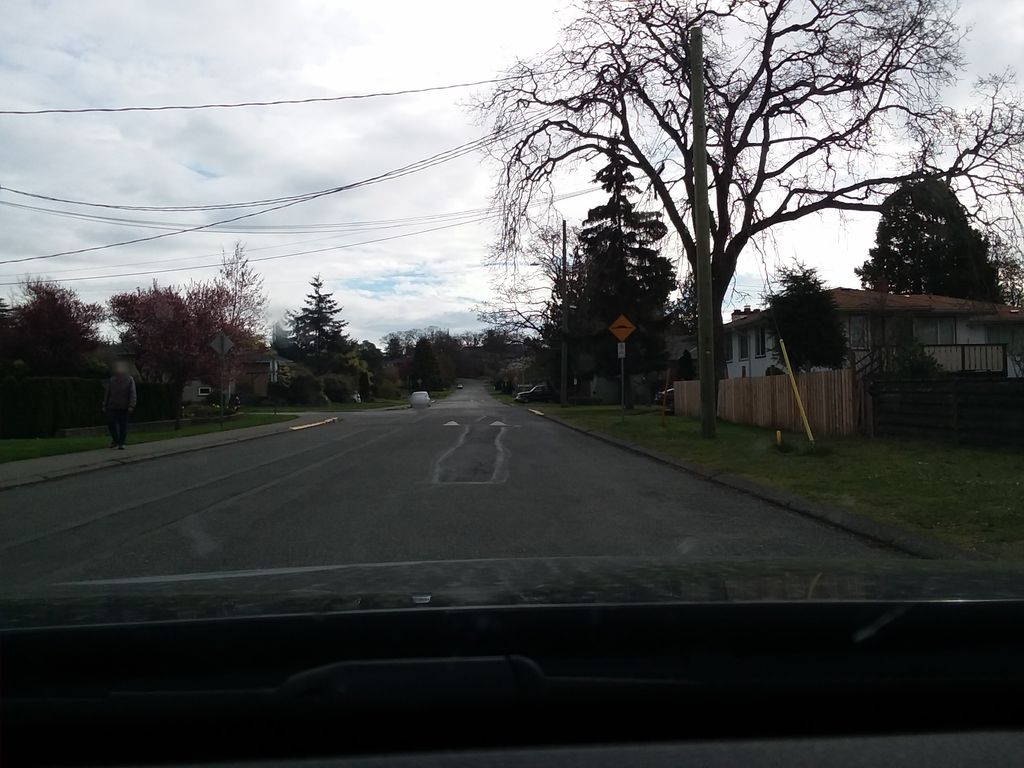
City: victoria